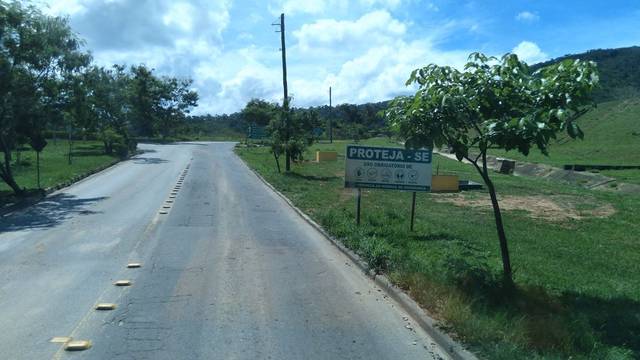
Region: Brazil
Coordinates: -19.857, -43.849